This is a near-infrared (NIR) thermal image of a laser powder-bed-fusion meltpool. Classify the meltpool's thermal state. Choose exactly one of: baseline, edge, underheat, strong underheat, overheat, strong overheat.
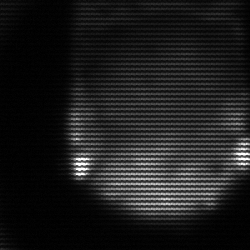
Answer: edge